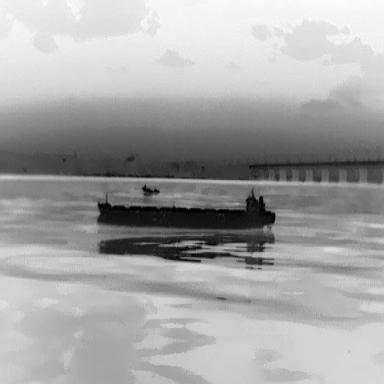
There is a warship in the infrared image.